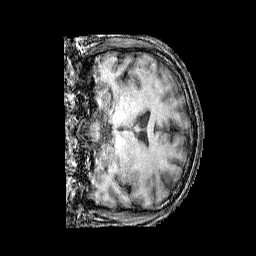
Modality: T1w
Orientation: coronal
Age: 49
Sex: male
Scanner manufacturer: siemens
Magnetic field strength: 3 T
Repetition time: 2.25 s
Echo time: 0.00415 s